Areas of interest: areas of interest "Park and greenspace"
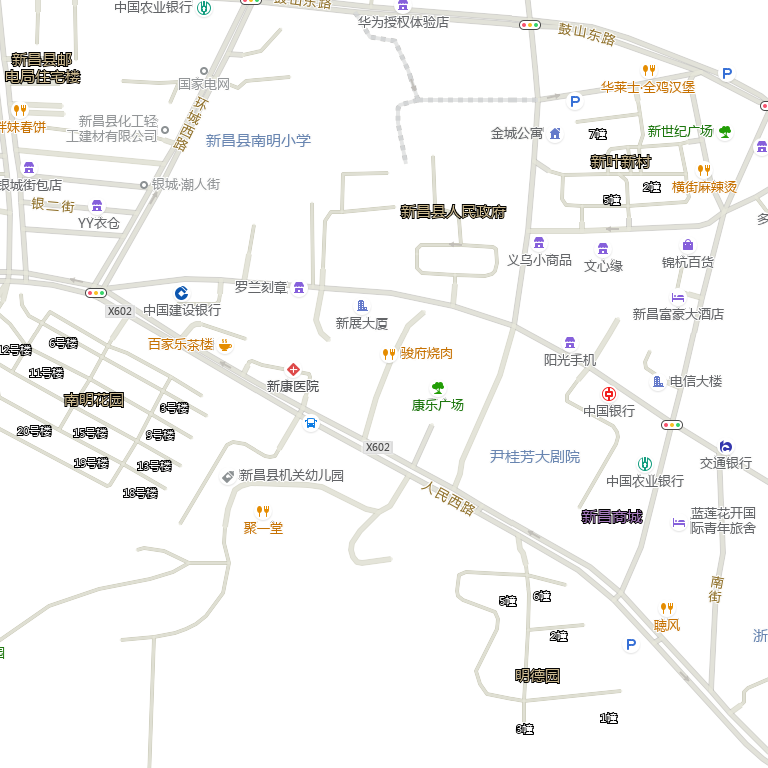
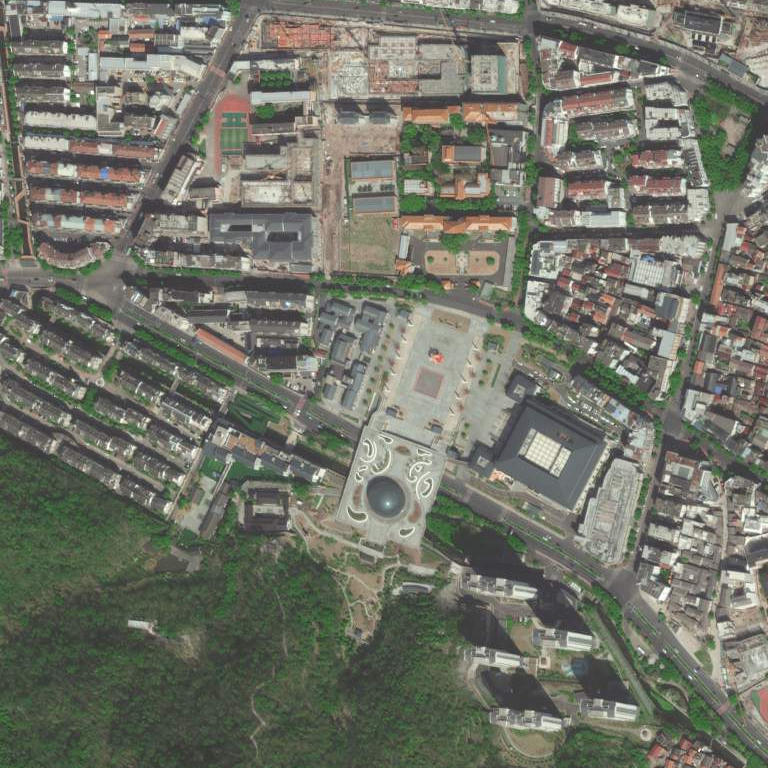